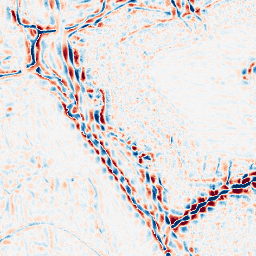
Category: wavelet
Decomposition family: wavelet_biorthogonal
Decomposition parameters: wavelet: bior4.4
level: 3
Upsampling method: quartic
Upsampling parameters: scale: 8
Upsampling scale: 8